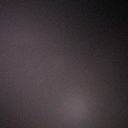
Screen state: off